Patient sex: F
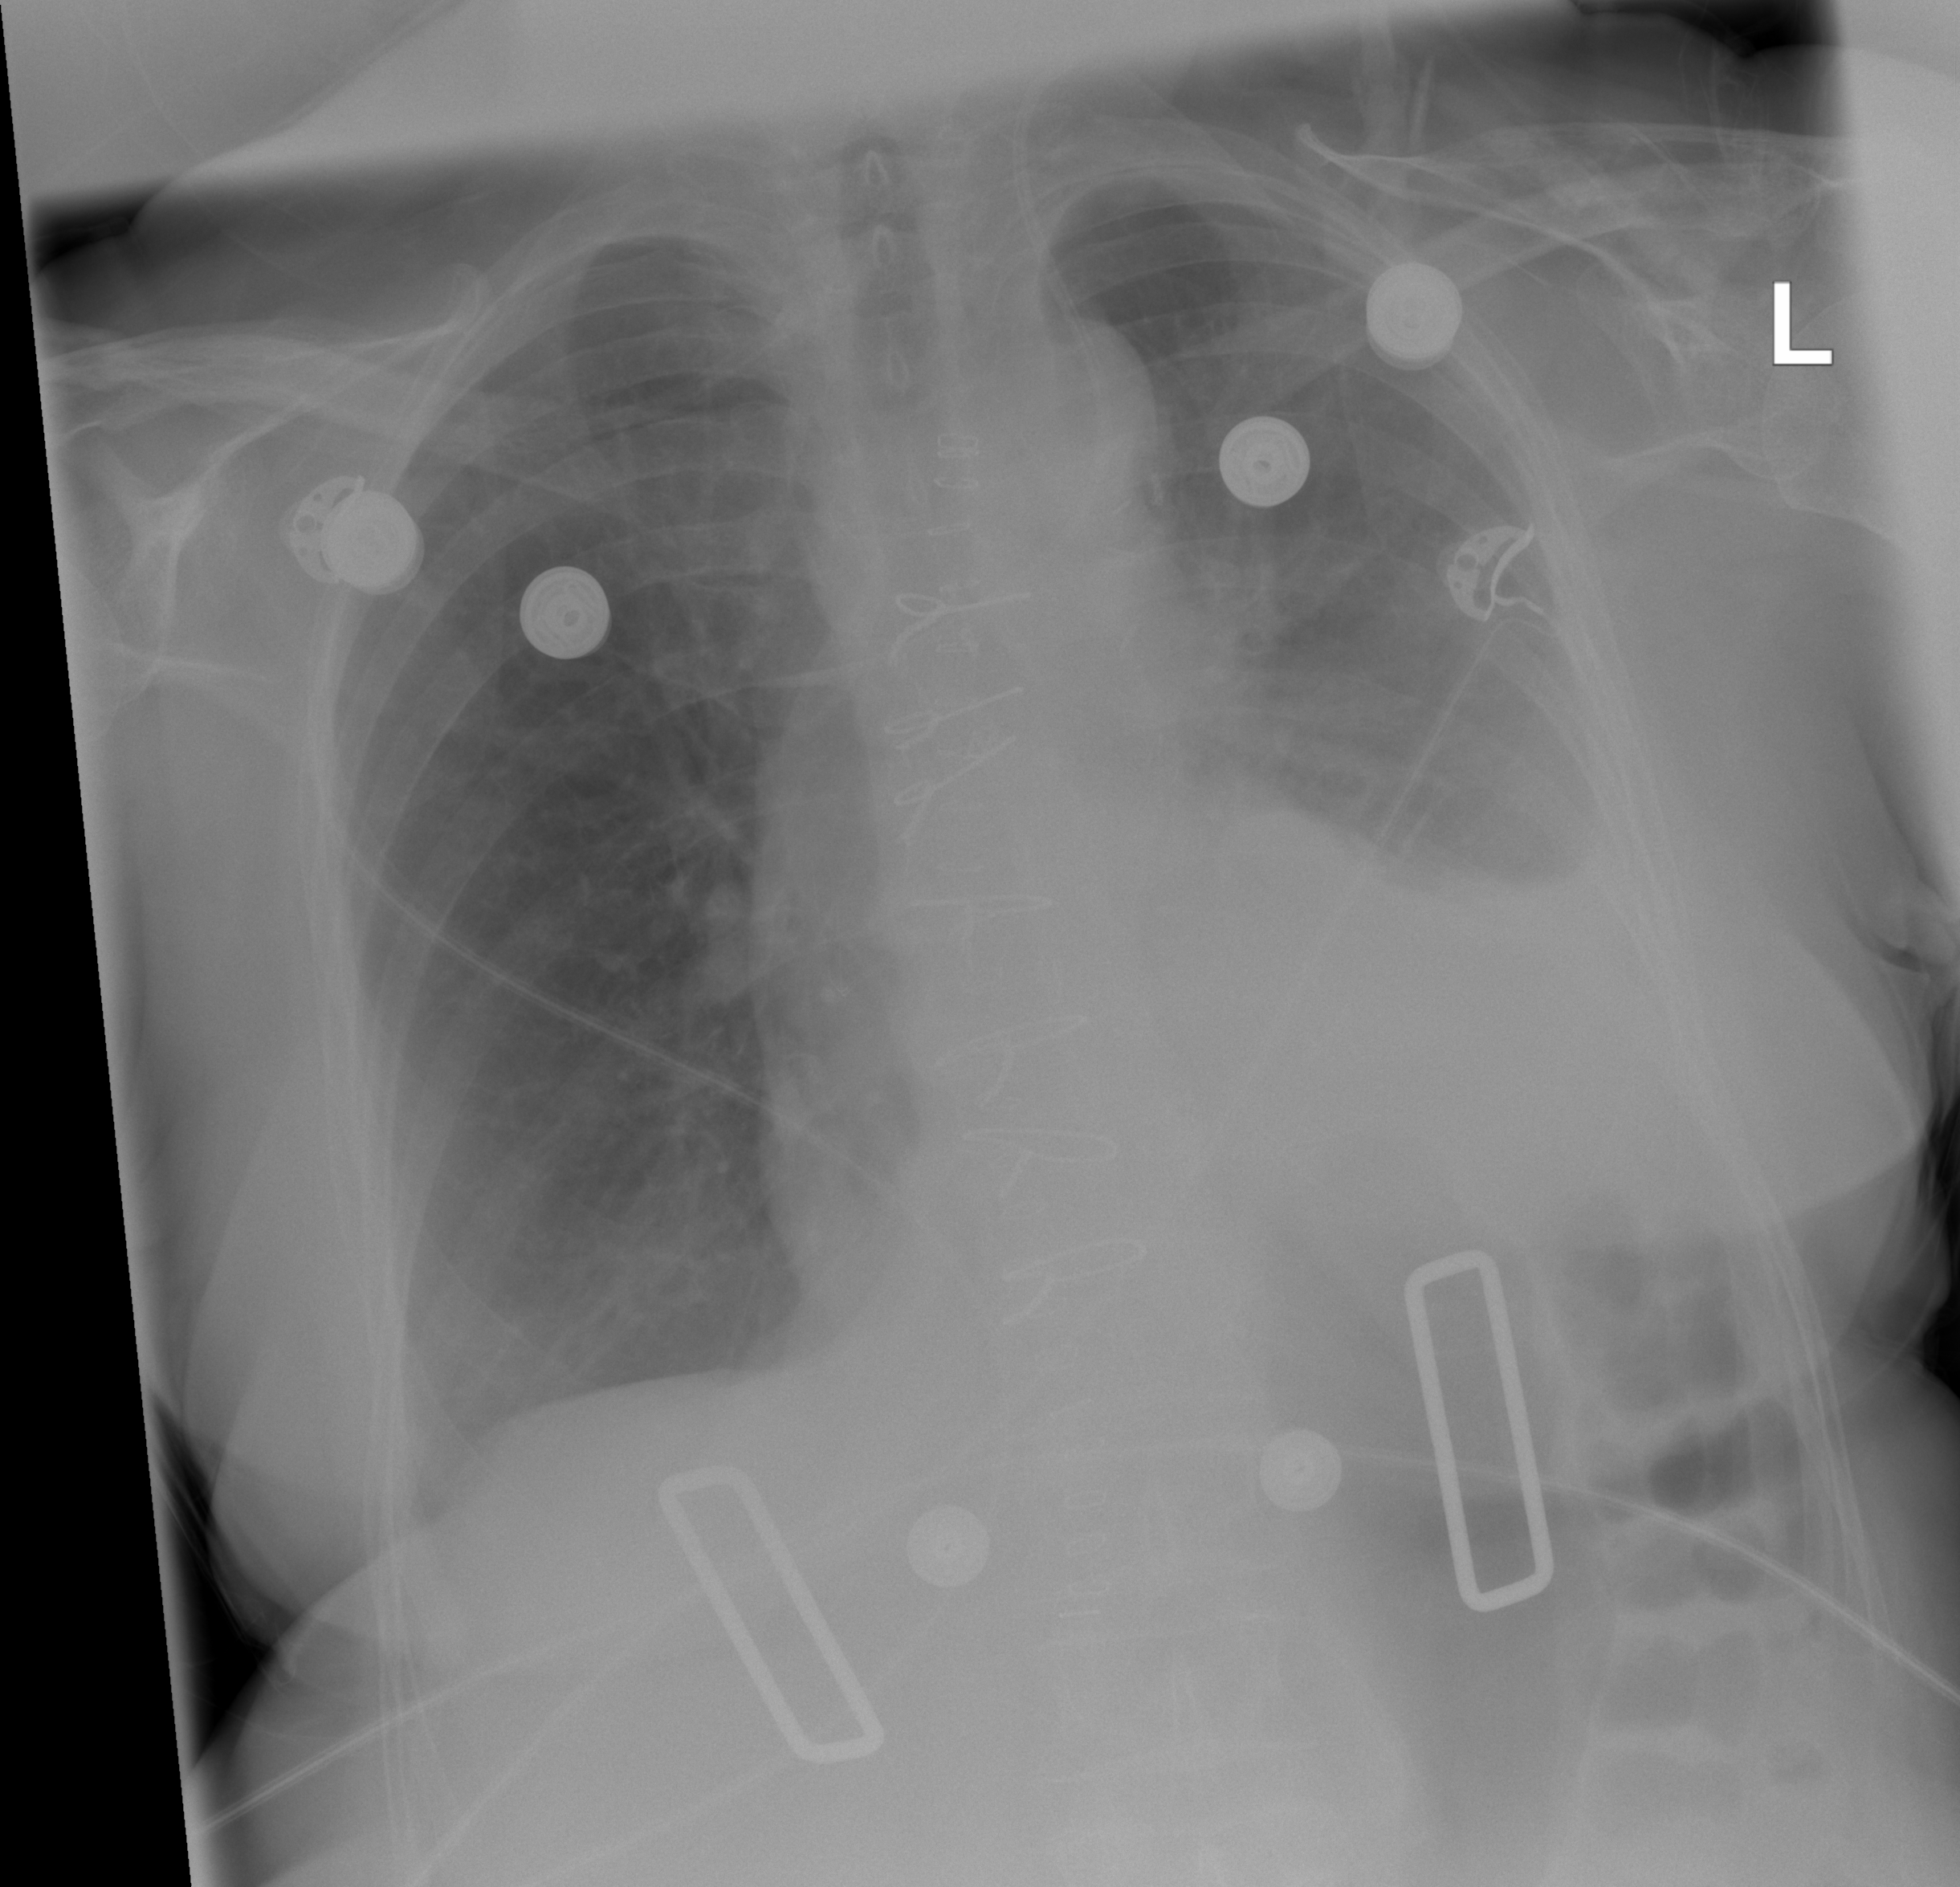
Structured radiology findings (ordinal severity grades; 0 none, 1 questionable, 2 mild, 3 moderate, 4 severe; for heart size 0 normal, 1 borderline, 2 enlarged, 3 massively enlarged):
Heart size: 0
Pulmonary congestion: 0
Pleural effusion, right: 0
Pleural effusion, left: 3
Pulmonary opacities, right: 0
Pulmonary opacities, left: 0
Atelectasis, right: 0
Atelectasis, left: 2